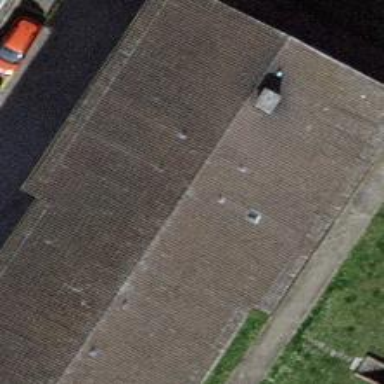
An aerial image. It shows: Gabled building.